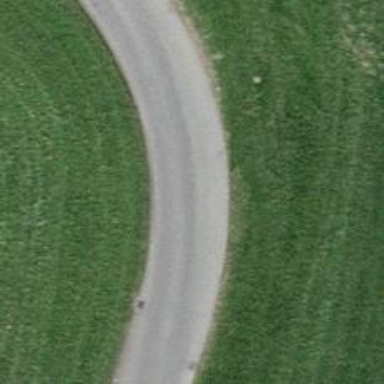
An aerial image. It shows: Unclassified road with asphalt surface.